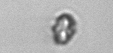
Label: Heterocapsa_rotundata